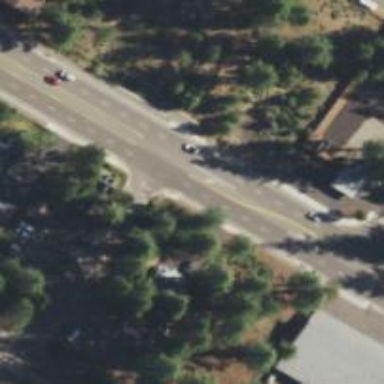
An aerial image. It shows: Primary highway with separate asphalt sidewalks.